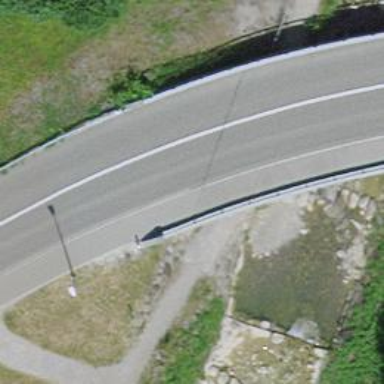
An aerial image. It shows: Tunnel footway.